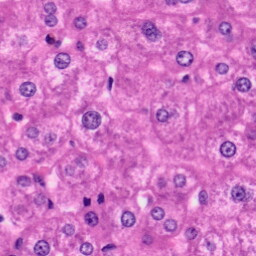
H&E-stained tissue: Liver